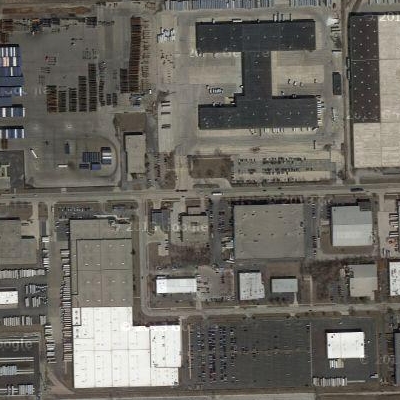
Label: cIndustry